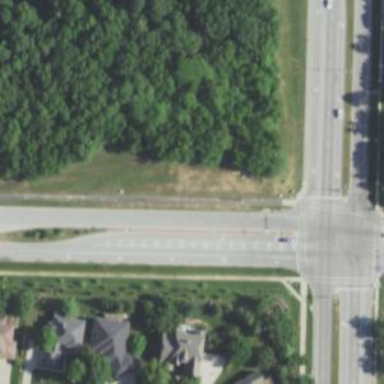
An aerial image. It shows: Road marking featuring gore chevron.